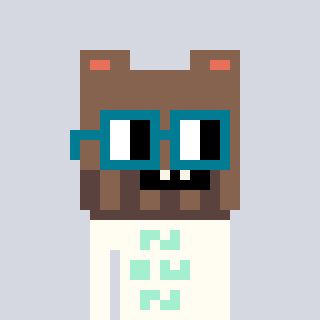
a pixel art character with square dark green glasses, a bear-shaped head and a grayscale-colored body on a cool background